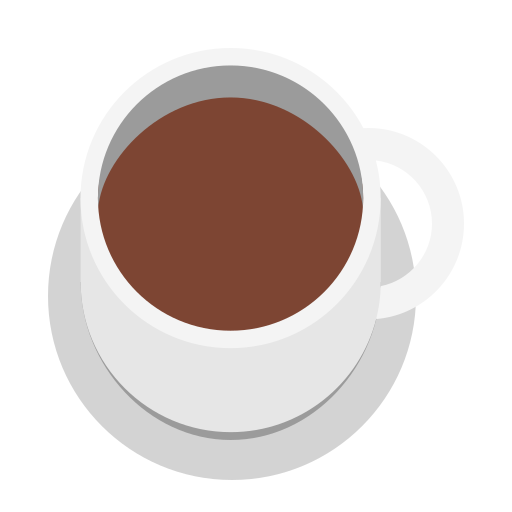
hot beverage flat